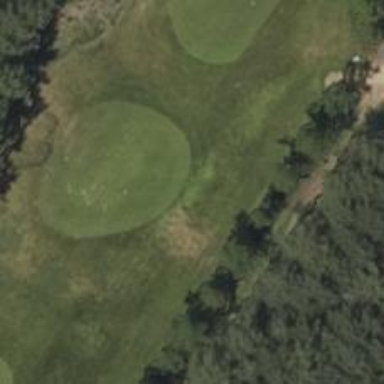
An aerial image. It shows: Golf tee.